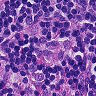
Metastatic tissue present: no